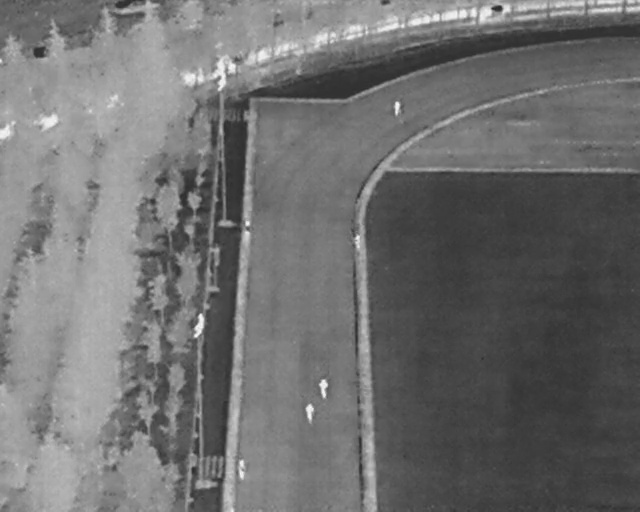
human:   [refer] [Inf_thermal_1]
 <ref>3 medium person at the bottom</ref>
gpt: <box>[[36, 90, 39, 92, 2], [46, 79, 50, 81, 2], [48, 75, 52, 76, 2]]</box>